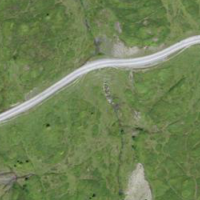
EUNIS habitat code: 23
Species observed at this site:
Vaccinium uliginosum